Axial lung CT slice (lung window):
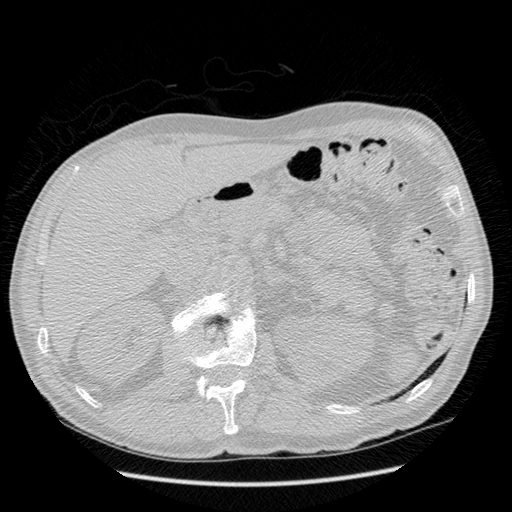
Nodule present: no